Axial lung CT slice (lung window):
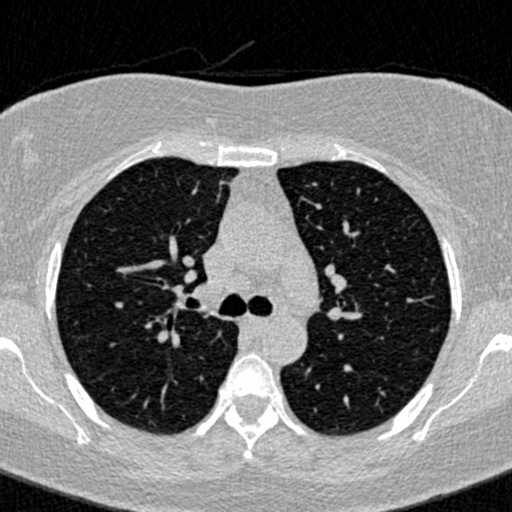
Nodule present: no